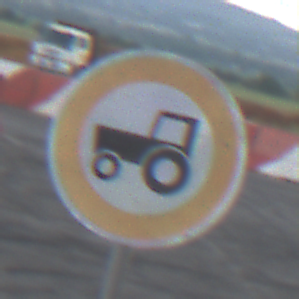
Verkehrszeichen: VerbotKraftfahrzeugeZuegeNichtSchneller25
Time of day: MorningAfternoon
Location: Outdoor (RoadRail)
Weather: PartlyCloudy
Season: NotSpecified
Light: Natural